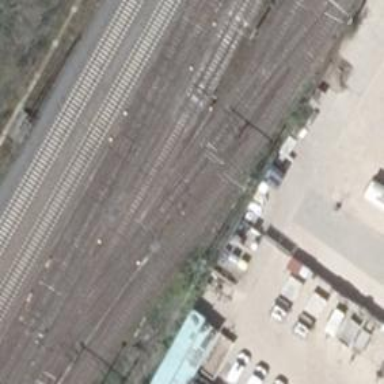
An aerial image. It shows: Railway switch.